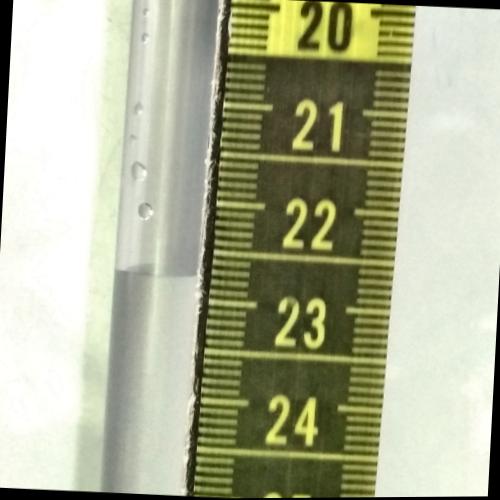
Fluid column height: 22.8 cm